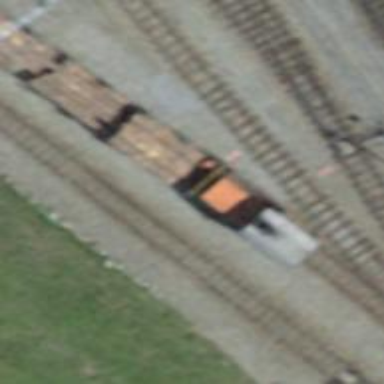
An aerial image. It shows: Narrow-gauge railway in service yard. The railway is electrified with contact line.